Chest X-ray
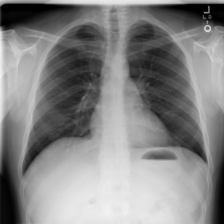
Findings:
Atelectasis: negative
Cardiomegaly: negative
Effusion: negative
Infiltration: negative
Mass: negative
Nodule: negative
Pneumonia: negative
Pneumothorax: negative
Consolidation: negative
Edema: negative
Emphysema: negative
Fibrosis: negative
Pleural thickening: negative
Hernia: negative